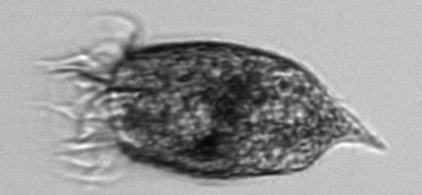
Label: Strombidium_conicum